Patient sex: M
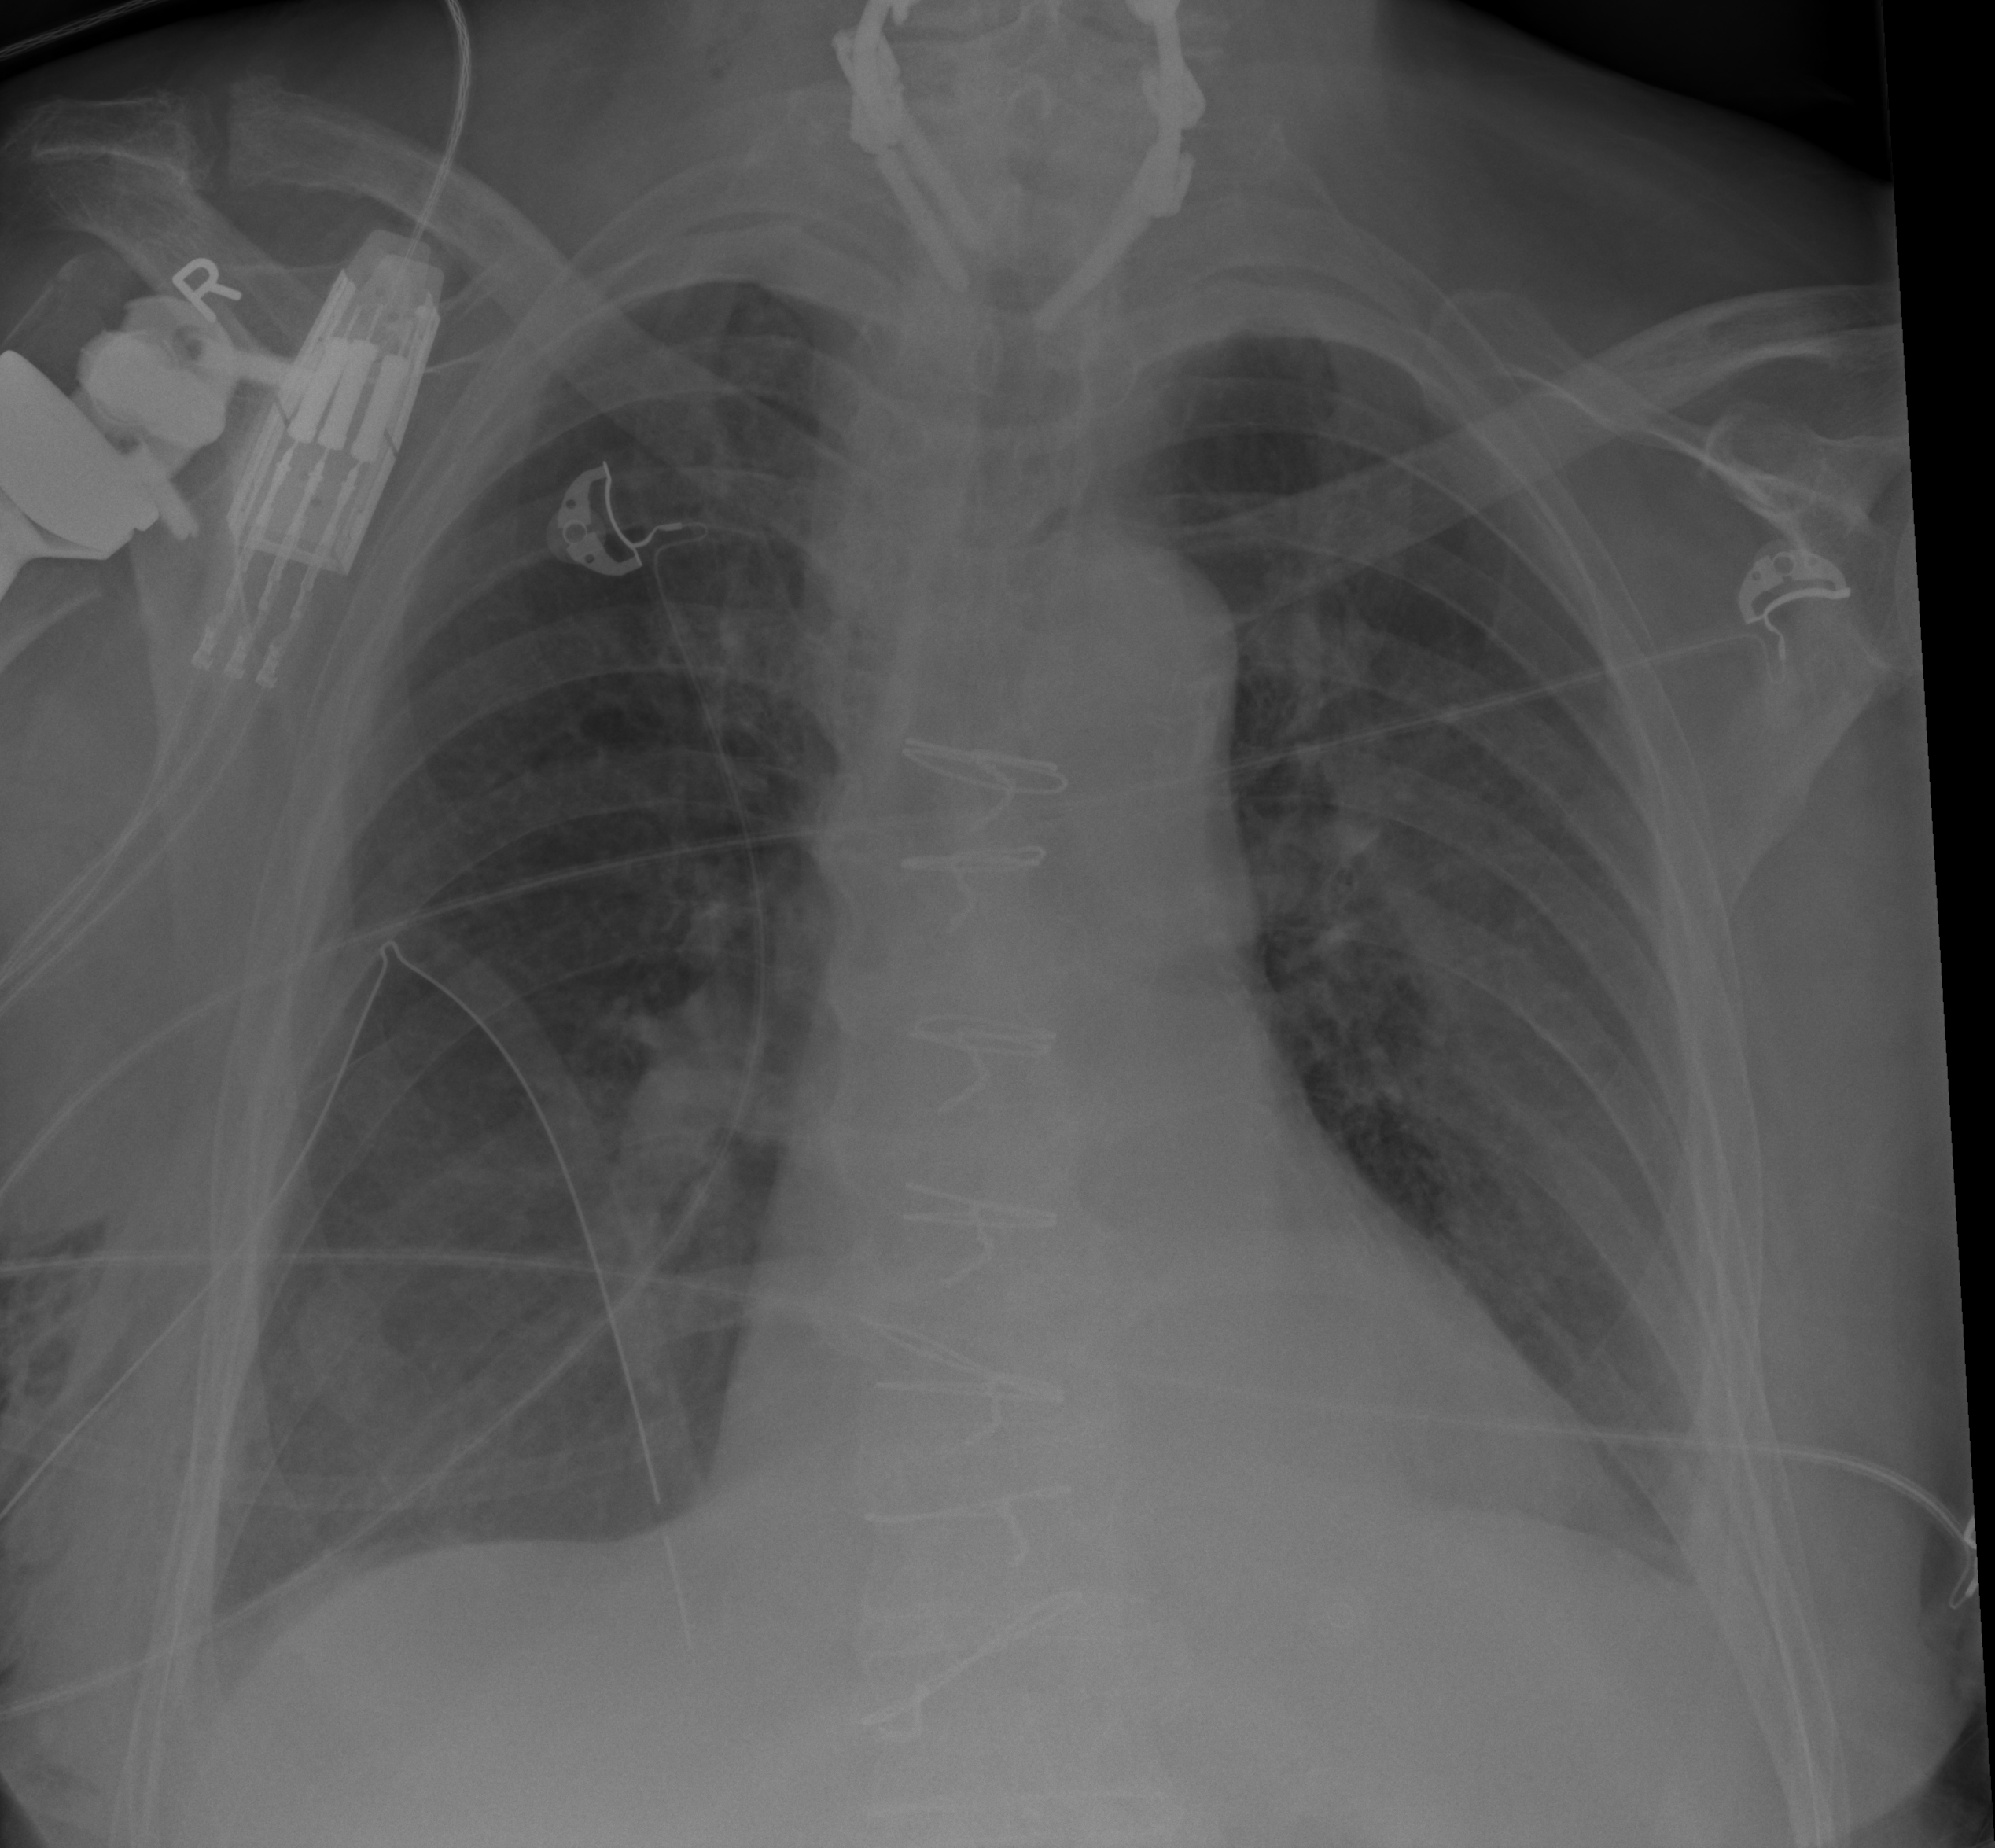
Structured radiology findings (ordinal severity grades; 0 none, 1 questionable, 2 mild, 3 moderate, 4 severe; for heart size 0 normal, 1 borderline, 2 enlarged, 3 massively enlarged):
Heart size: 1
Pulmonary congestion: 0
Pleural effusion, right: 1
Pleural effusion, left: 1
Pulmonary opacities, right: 0
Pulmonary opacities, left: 0
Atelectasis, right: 2
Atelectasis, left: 2